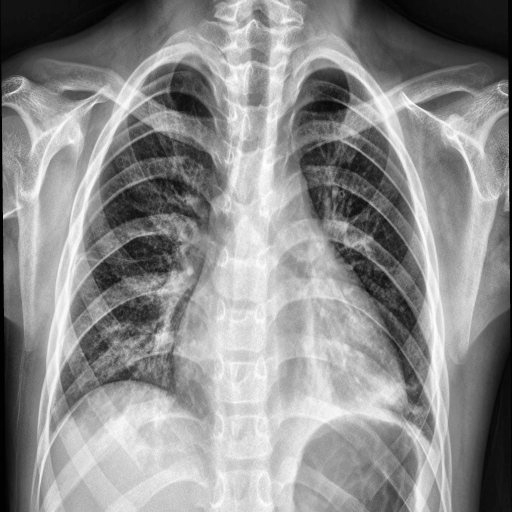
Finding: PNEUMONIA